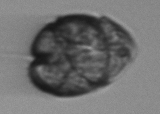
Label: Margalefidinium